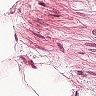
Metastatic tissue present: no